Field crop: tomato
Growth stage: 1
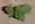
Species: solanum